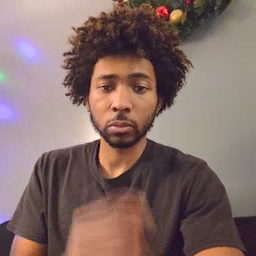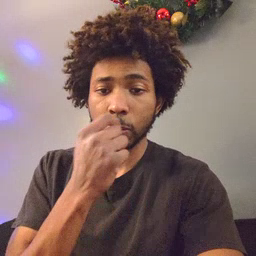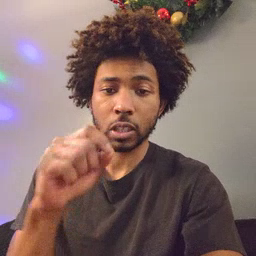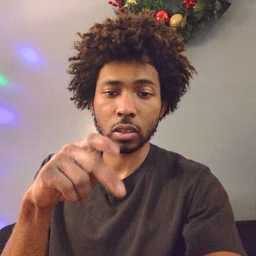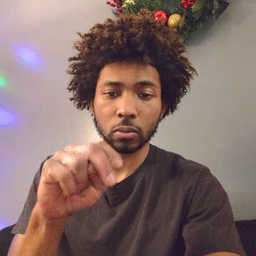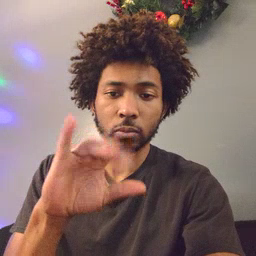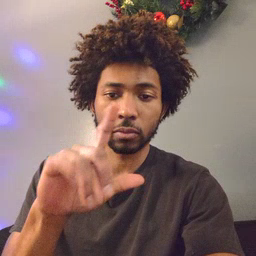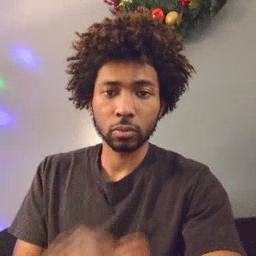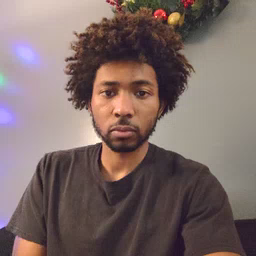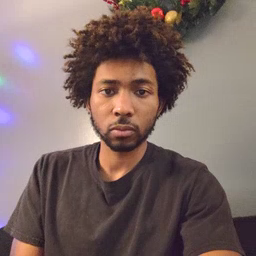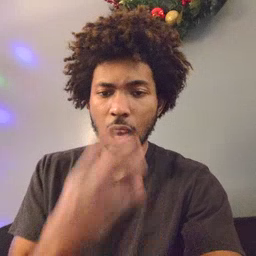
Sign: pencil